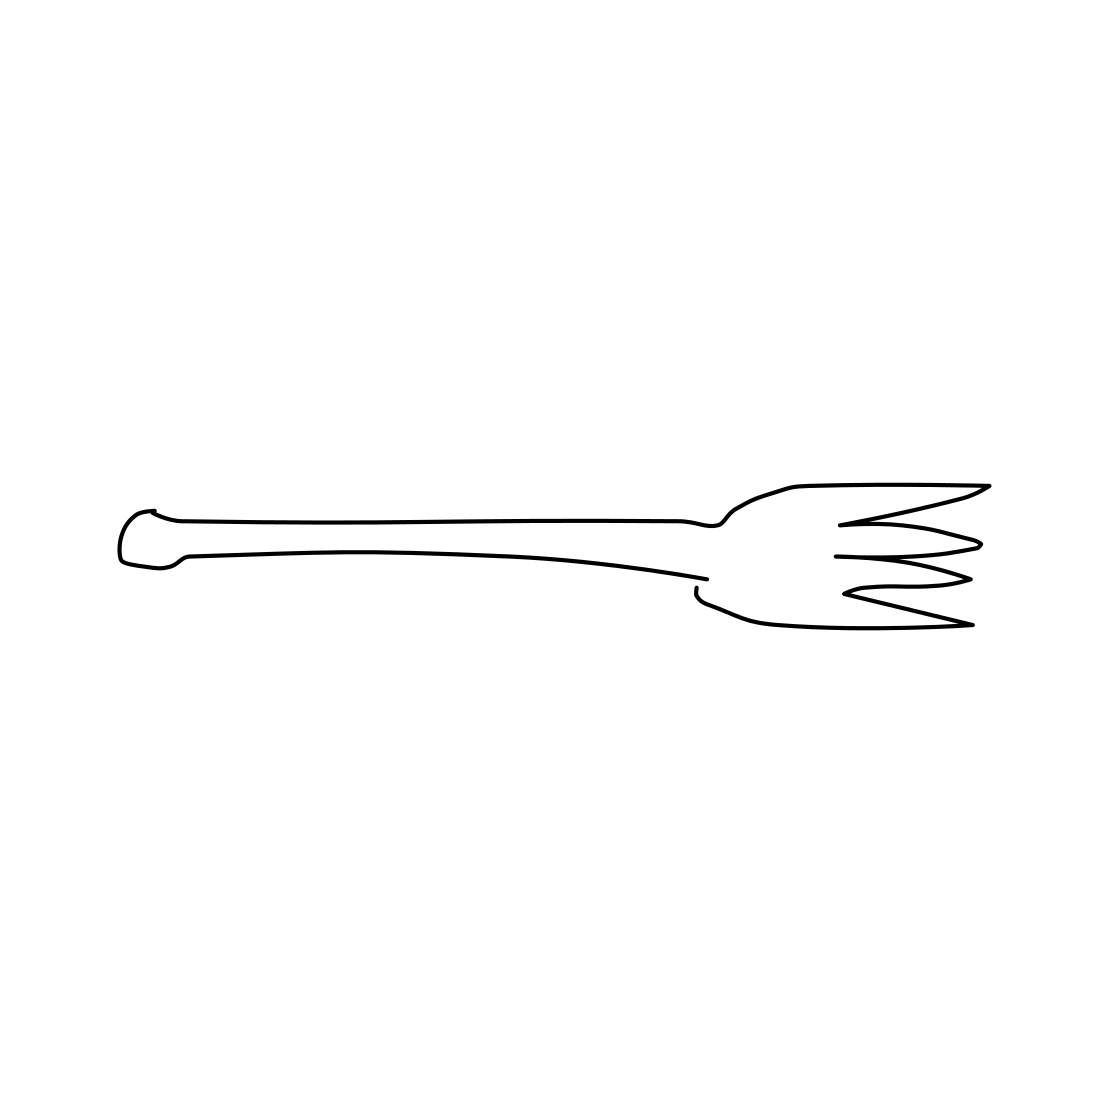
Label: fork